Question: I'm using MySQL and I have some performance problem whit this query:
'''
SELECT s.ID, headline, uId, teaser, hide_image_archiv, image, image_caption, date_format(cDate, '%d.%m.%Y | %H:%i Uhr') as date, channelid, channel_article.name FROM
(SELECT article.ID, uId, headline, teaser, cDate, image, image_caption, channelid, hide_image_archiv
FROM article
inner join article_cCountry on article.ID = ID1 and ID2 = 1
WHERE sDate < now()
and (eDate > now() or eDate = 0)
and released = 'TRUE'
and (uId in (select ID from user where released = 1) or uId = 0)
ORDER BY cDate DESC) AS s, channel_article where channelid = channel_article.ID AND channelid = 8 order by cDate desc LIMIT 3
'''
EXPLAIN :

It takes around 0.30 - 0.40 sec
Is there any way to optimize it?
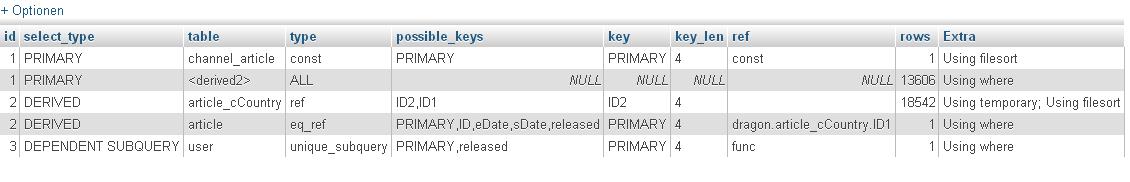
Answer: Query:
'''
SELECT article.ID,
uId,
headline,
teaser,
cDate,
image,
image_caption,
channelid,
hide_image_archiv,
channel_article.name
FROM article
INNER JOIN article_cCountry ON article.ID = ID1
AND ID2 = 1
INNER JOIN channel_article
ON channelid = channel_article.ID
AND channelid = 8
WHERE sDate < now()
AND (eDate > now()
OR eDate = 0)
AND released = 'TRUE'
AND (uId IN
(SELECT ID
FROM USER
WHERE released = 1)
OR uId = 0)
ORDER BY cDate DESC LIMIT 3
'''